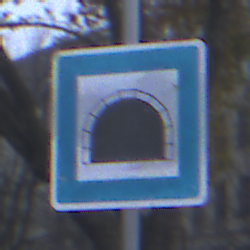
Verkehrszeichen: Tunnel
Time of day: SunriseSunset
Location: Outdoor (Urban)
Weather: PartlyCloudy
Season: NotSpecified
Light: Natural